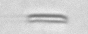
Label: fiber